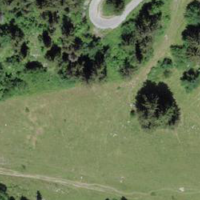
EUNIS habitat code: 43
Species observed at this site:
Sambucus racemosa